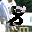
Label: 8